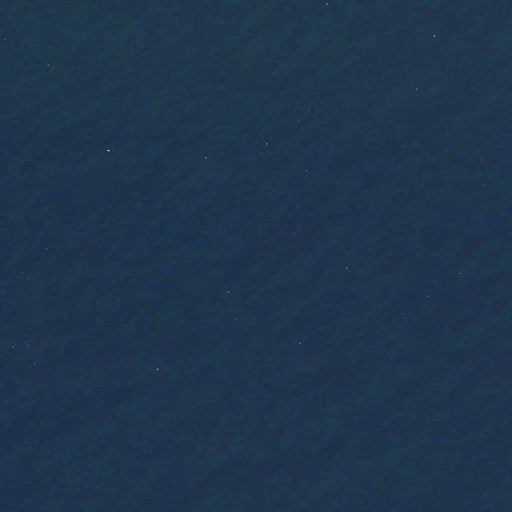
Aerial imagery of bar in Maine named Haddock Island Kelp Ledge containing only open water